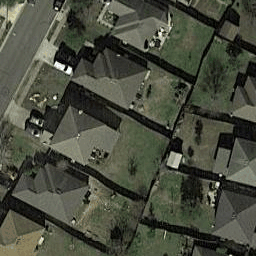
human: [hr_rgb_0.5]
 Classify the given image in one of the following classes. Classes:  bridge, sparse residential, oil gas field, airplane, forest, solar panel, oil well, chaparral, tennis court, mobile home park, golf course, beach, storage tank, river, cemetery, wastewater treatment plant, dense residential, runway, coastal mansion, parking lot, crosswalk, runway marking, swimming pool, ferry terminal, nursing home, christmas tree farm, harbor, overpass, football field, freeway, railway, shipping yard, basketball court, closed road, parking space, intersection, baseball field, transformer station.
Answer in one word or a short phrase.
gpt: dense residential